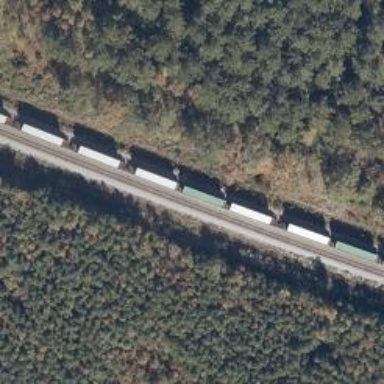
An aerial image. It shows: Railway siding with rails.